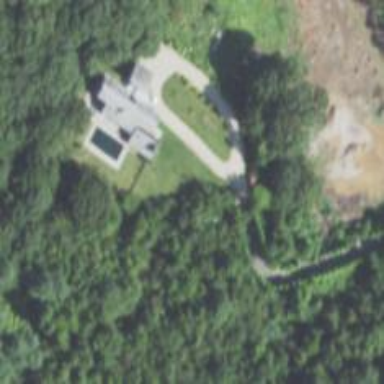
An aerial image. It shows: Driveway leading to service road.